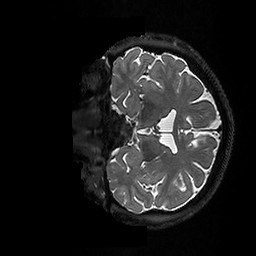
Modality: T2w
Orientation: coronal
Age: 63
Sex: female
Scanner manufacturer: ge
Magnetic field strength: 3 T
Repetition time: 3.202 s
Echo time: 0.06125 s